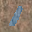
Label: 1